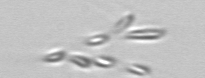
Label: Dinobryon